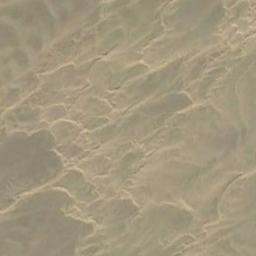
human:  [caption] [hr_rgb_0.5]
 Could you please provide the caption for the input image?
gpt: The desert is full of white sand .

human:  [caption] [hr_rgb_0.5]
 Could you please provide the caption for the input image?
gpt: The desert has yellow sand and some trellis dunes of different sizes .

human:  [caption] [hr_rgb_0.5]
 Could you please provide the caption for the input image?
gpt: There are many lines in the desert .

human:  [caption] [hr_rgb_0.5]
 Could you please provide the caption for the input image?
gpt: This is a yellow desert with wavy stripes .

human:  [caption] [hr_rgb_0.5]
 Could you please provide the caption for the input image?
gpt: A yellow desert with some dunes .